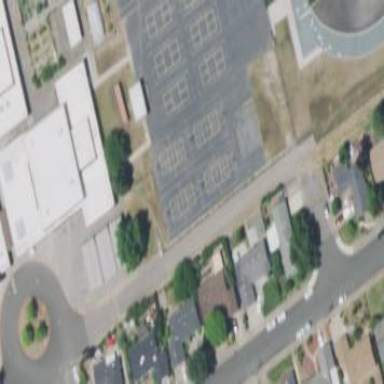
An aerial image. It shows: Basketball court with asphalt surface.